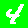
Digit: 4